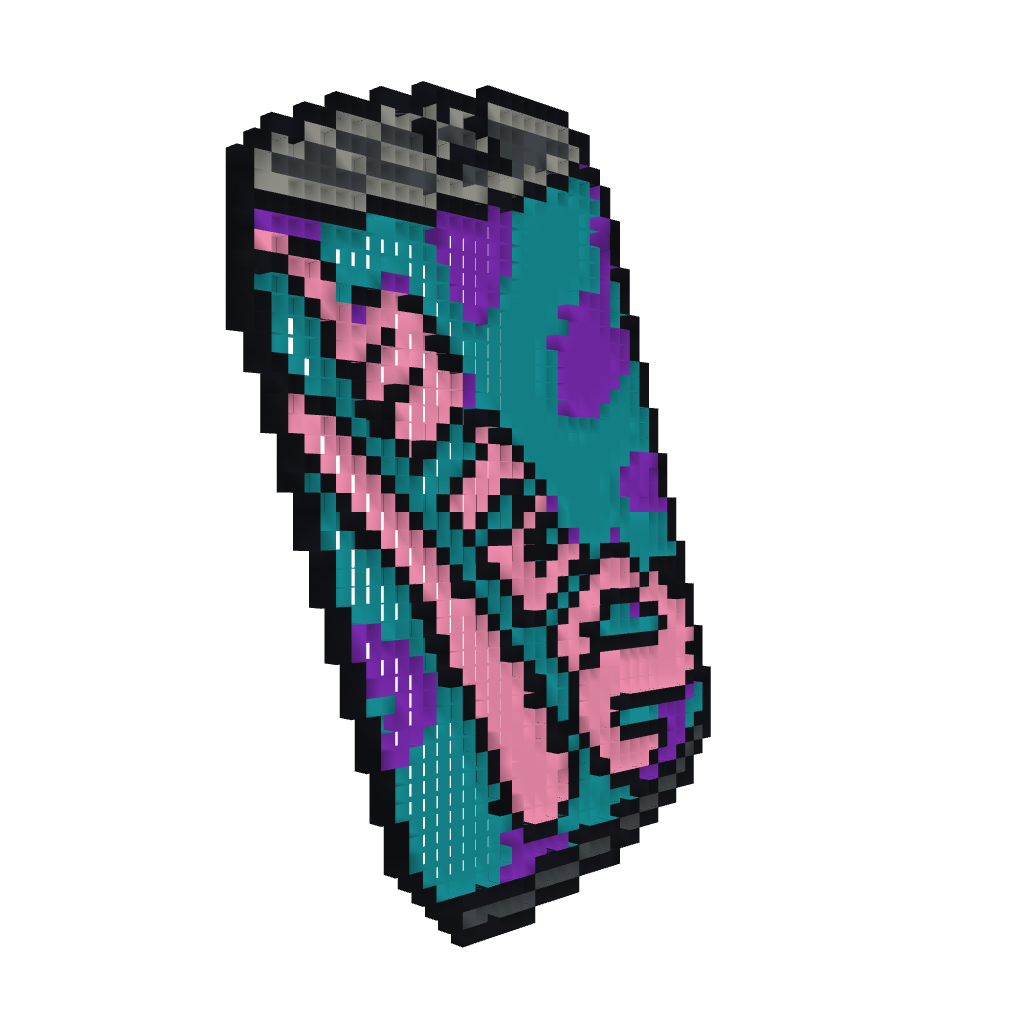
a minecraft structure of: Slurm can